Question: I have a JFrame class with a BorderLayout that holds another class (ScorePanel) which extends JPanel. This is the relevant code for the JFrame class, a method not called by the constructor that sets up the ScorePanels. gPanel is the main game panel, but don't worry about that.:
'''
public void initialize() { //called by controller at the end
if (Controller.DEBUG) System.out.println("View initialized");
JPanel scores = new JPanel();
scores.setSize(1000,200);
scores.setBackground(Color.BLACK);
ScorePanel score1 = new ScorePanel("Volume", 1);
ScorePanel score2 = new ScorePanel("Pitch", 2);
scores.add(score1); scores.add(score2);
scores.setVisible(true);
scores.validate();
this.add(scores, BorderLayout.SOUTH);
this.add(gpanel, BorderLayout.CENTER); //main game panel
this.validate();
this.setVisible(true);
this.repaint();
}
'''
And this is the relevant code of ScorePanel:
'''
private int score; //this current score
private String name; //this name
private int player; //this player
public ScorePanel(String n, int p){ //a JPanel that shows the player's name and score
super();
name = n;
score = 0;
player = p;
setBackground(Color.WHITE);
setSize(450,150);
setVisible(true);
}
'''
I've figured this out before, but I can't remember what to do. What happens when I run this is I see a few white squares where the large ScorePanels should be.
Here is a screenshot. I hope my question and code is clear.

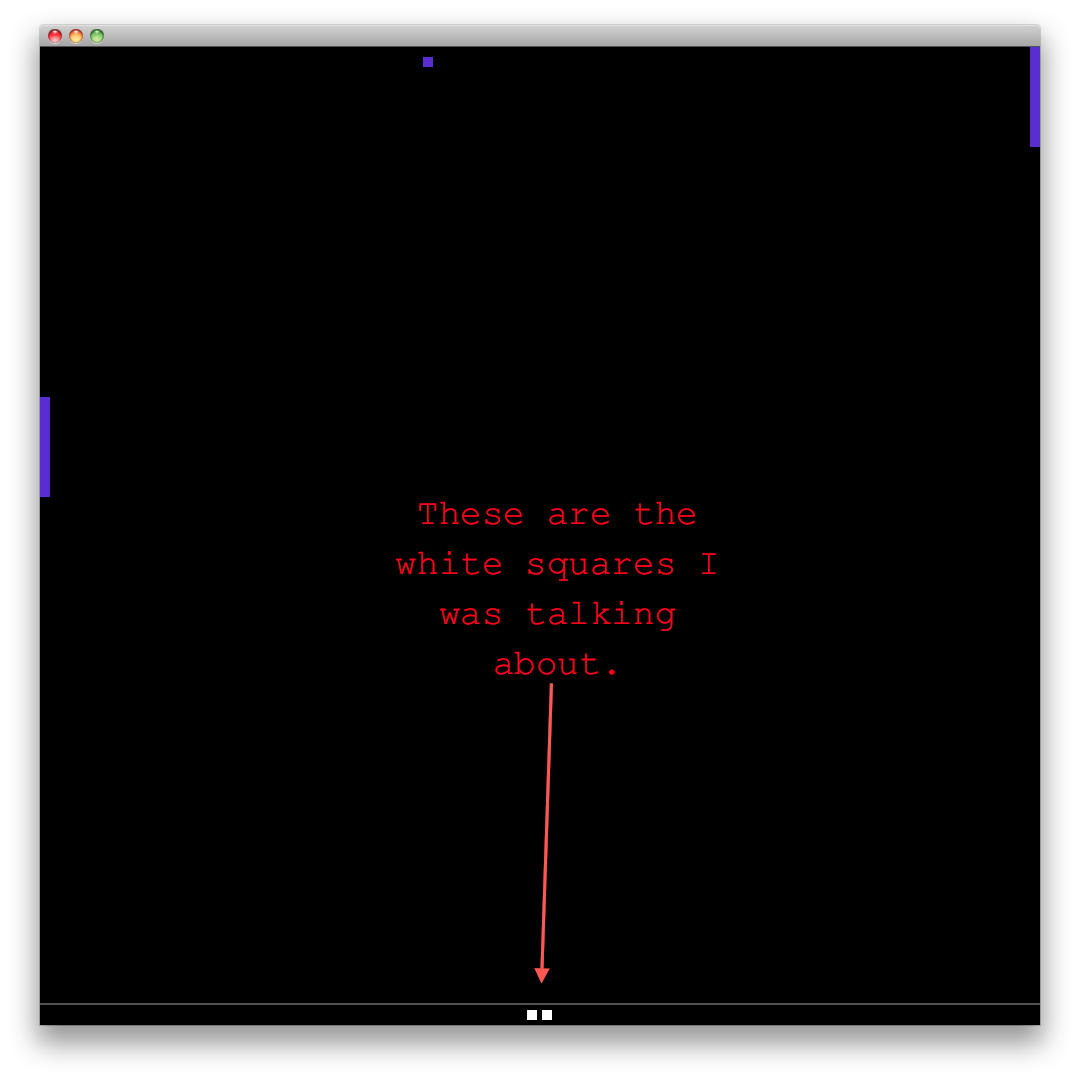
Answer: 'JPanel' uses 'FlowLayout' by default which respects preferred sizes of its child components. It's likely that the current preferred size is '0 x 0'. Override 'getPreferredSize' to set this.
'''
ScorePanel score1 = new ScorePanel("Volume", 1) {
@Override
public Dimension getPreferredSize() {
return new Dimension(150, 100);
};
};
'''
Don't use 'setSize' on components. Rather set preferred sizes as above and make sure to invoke <URL>.